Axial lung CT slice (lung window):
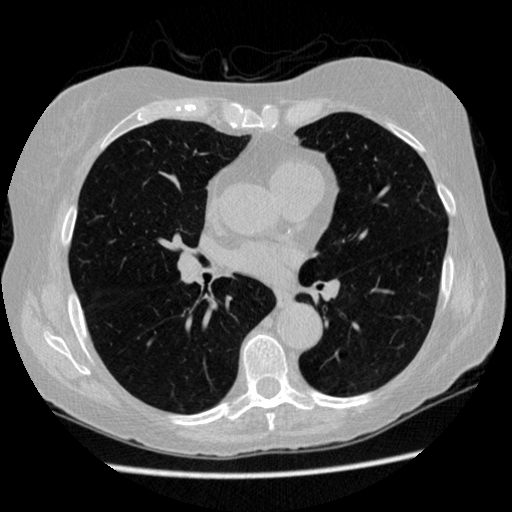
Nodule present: no